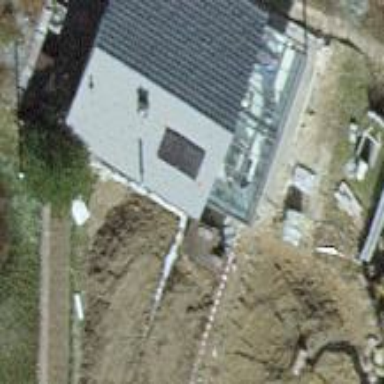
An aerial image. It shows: Detached building with gabled roof.